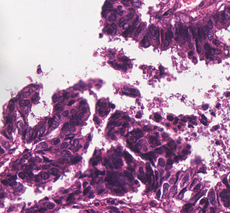
Tumor epithelial tissue: yes
Tumor-associated stroma tissue: yes
Normal tissue: no